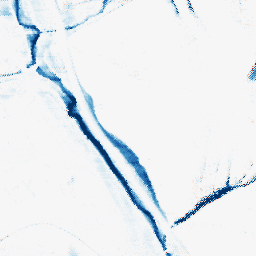
Category: morphological
Decomposition family: morphological_rect
Decomposition parameters: operation: closing
width: 20
height: 3
Upsampling method: regularized
Upsampling parameters: scale: 4
lambda_reg: 0.1
Upsampling scale: 4